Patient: sex F, age 63
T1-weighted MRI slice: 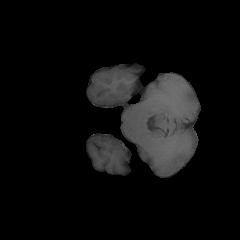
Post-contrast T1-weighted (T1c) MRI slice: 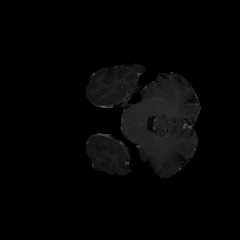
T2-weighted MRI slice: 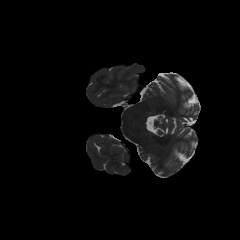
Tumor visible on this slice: no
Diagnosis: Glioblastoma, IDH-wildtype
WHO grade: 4